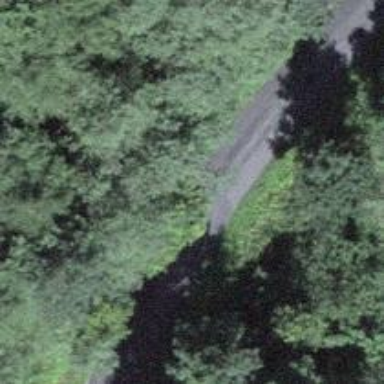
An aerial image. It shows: Well-maintained track road with grade 1 tracktype.